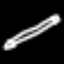
Label: pencil